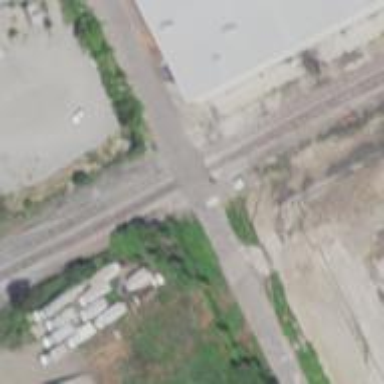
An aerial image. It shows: Railway level crossing.